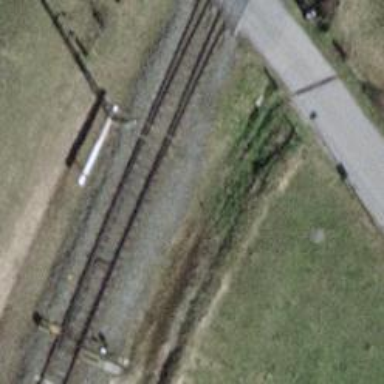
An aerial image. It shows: Railway switch.